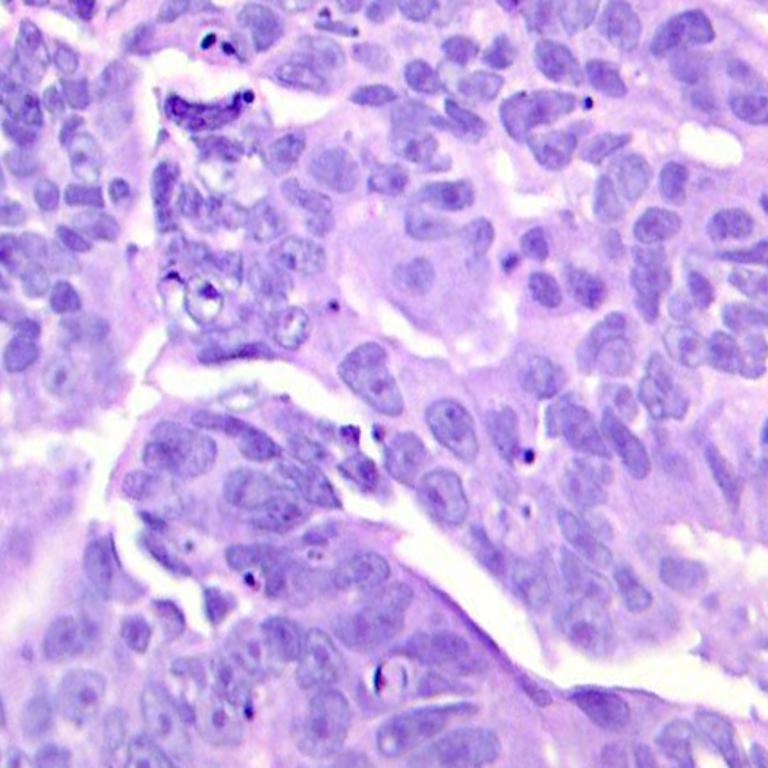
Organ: colon
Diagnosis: adenocarcinomas